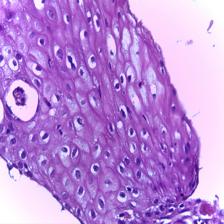
Diagnosis: Normal